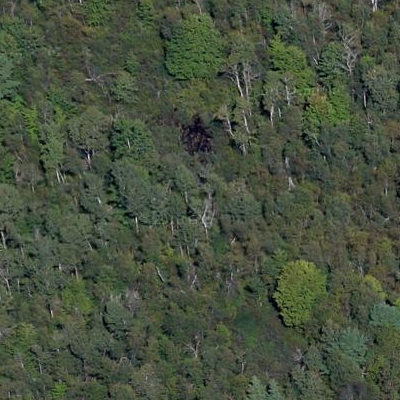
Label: Forest